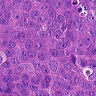
Metastatic tissue present: yes